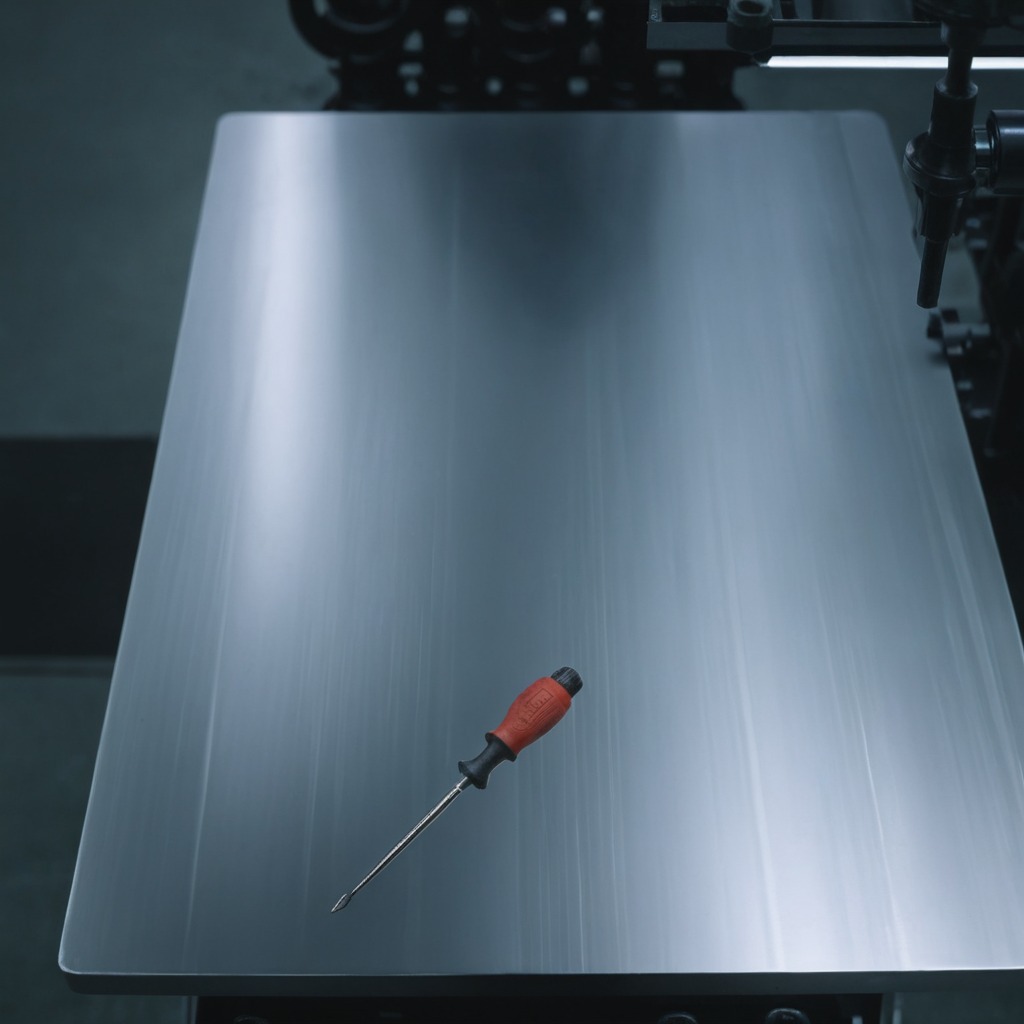
A screwdriver lies on the metal table in the machine shop under fluorescent lights.